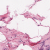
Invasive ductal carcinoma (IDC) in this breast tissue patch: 0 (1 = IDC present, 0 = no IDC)